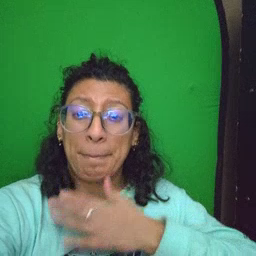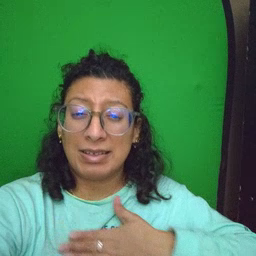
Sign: please